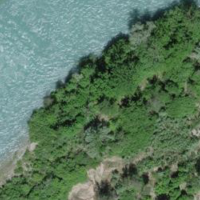
EUNIS habitat code: 41
Species observed at this site:
Berberis vulgaris